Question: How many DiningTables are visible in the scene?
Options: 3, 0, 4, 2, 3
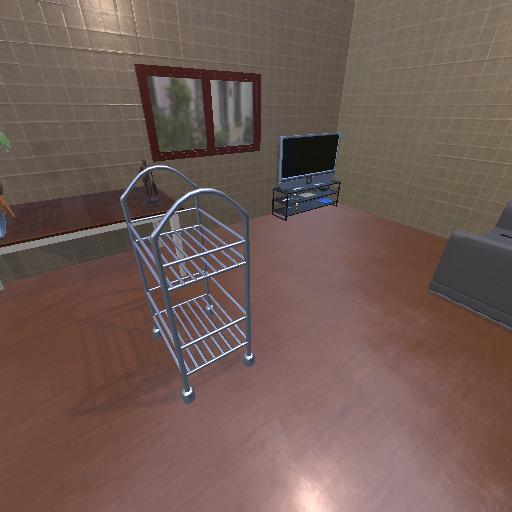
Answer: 3